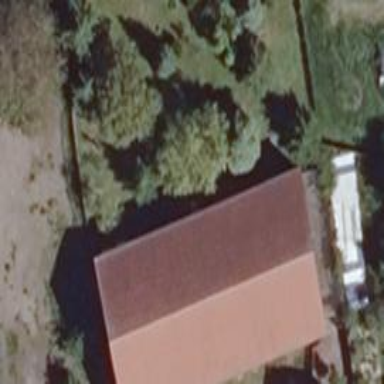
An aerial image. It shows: Building with gabled roof oriented along its structure. The roof is painted red.